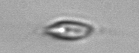
Label: Chrysochromulina